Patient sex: M
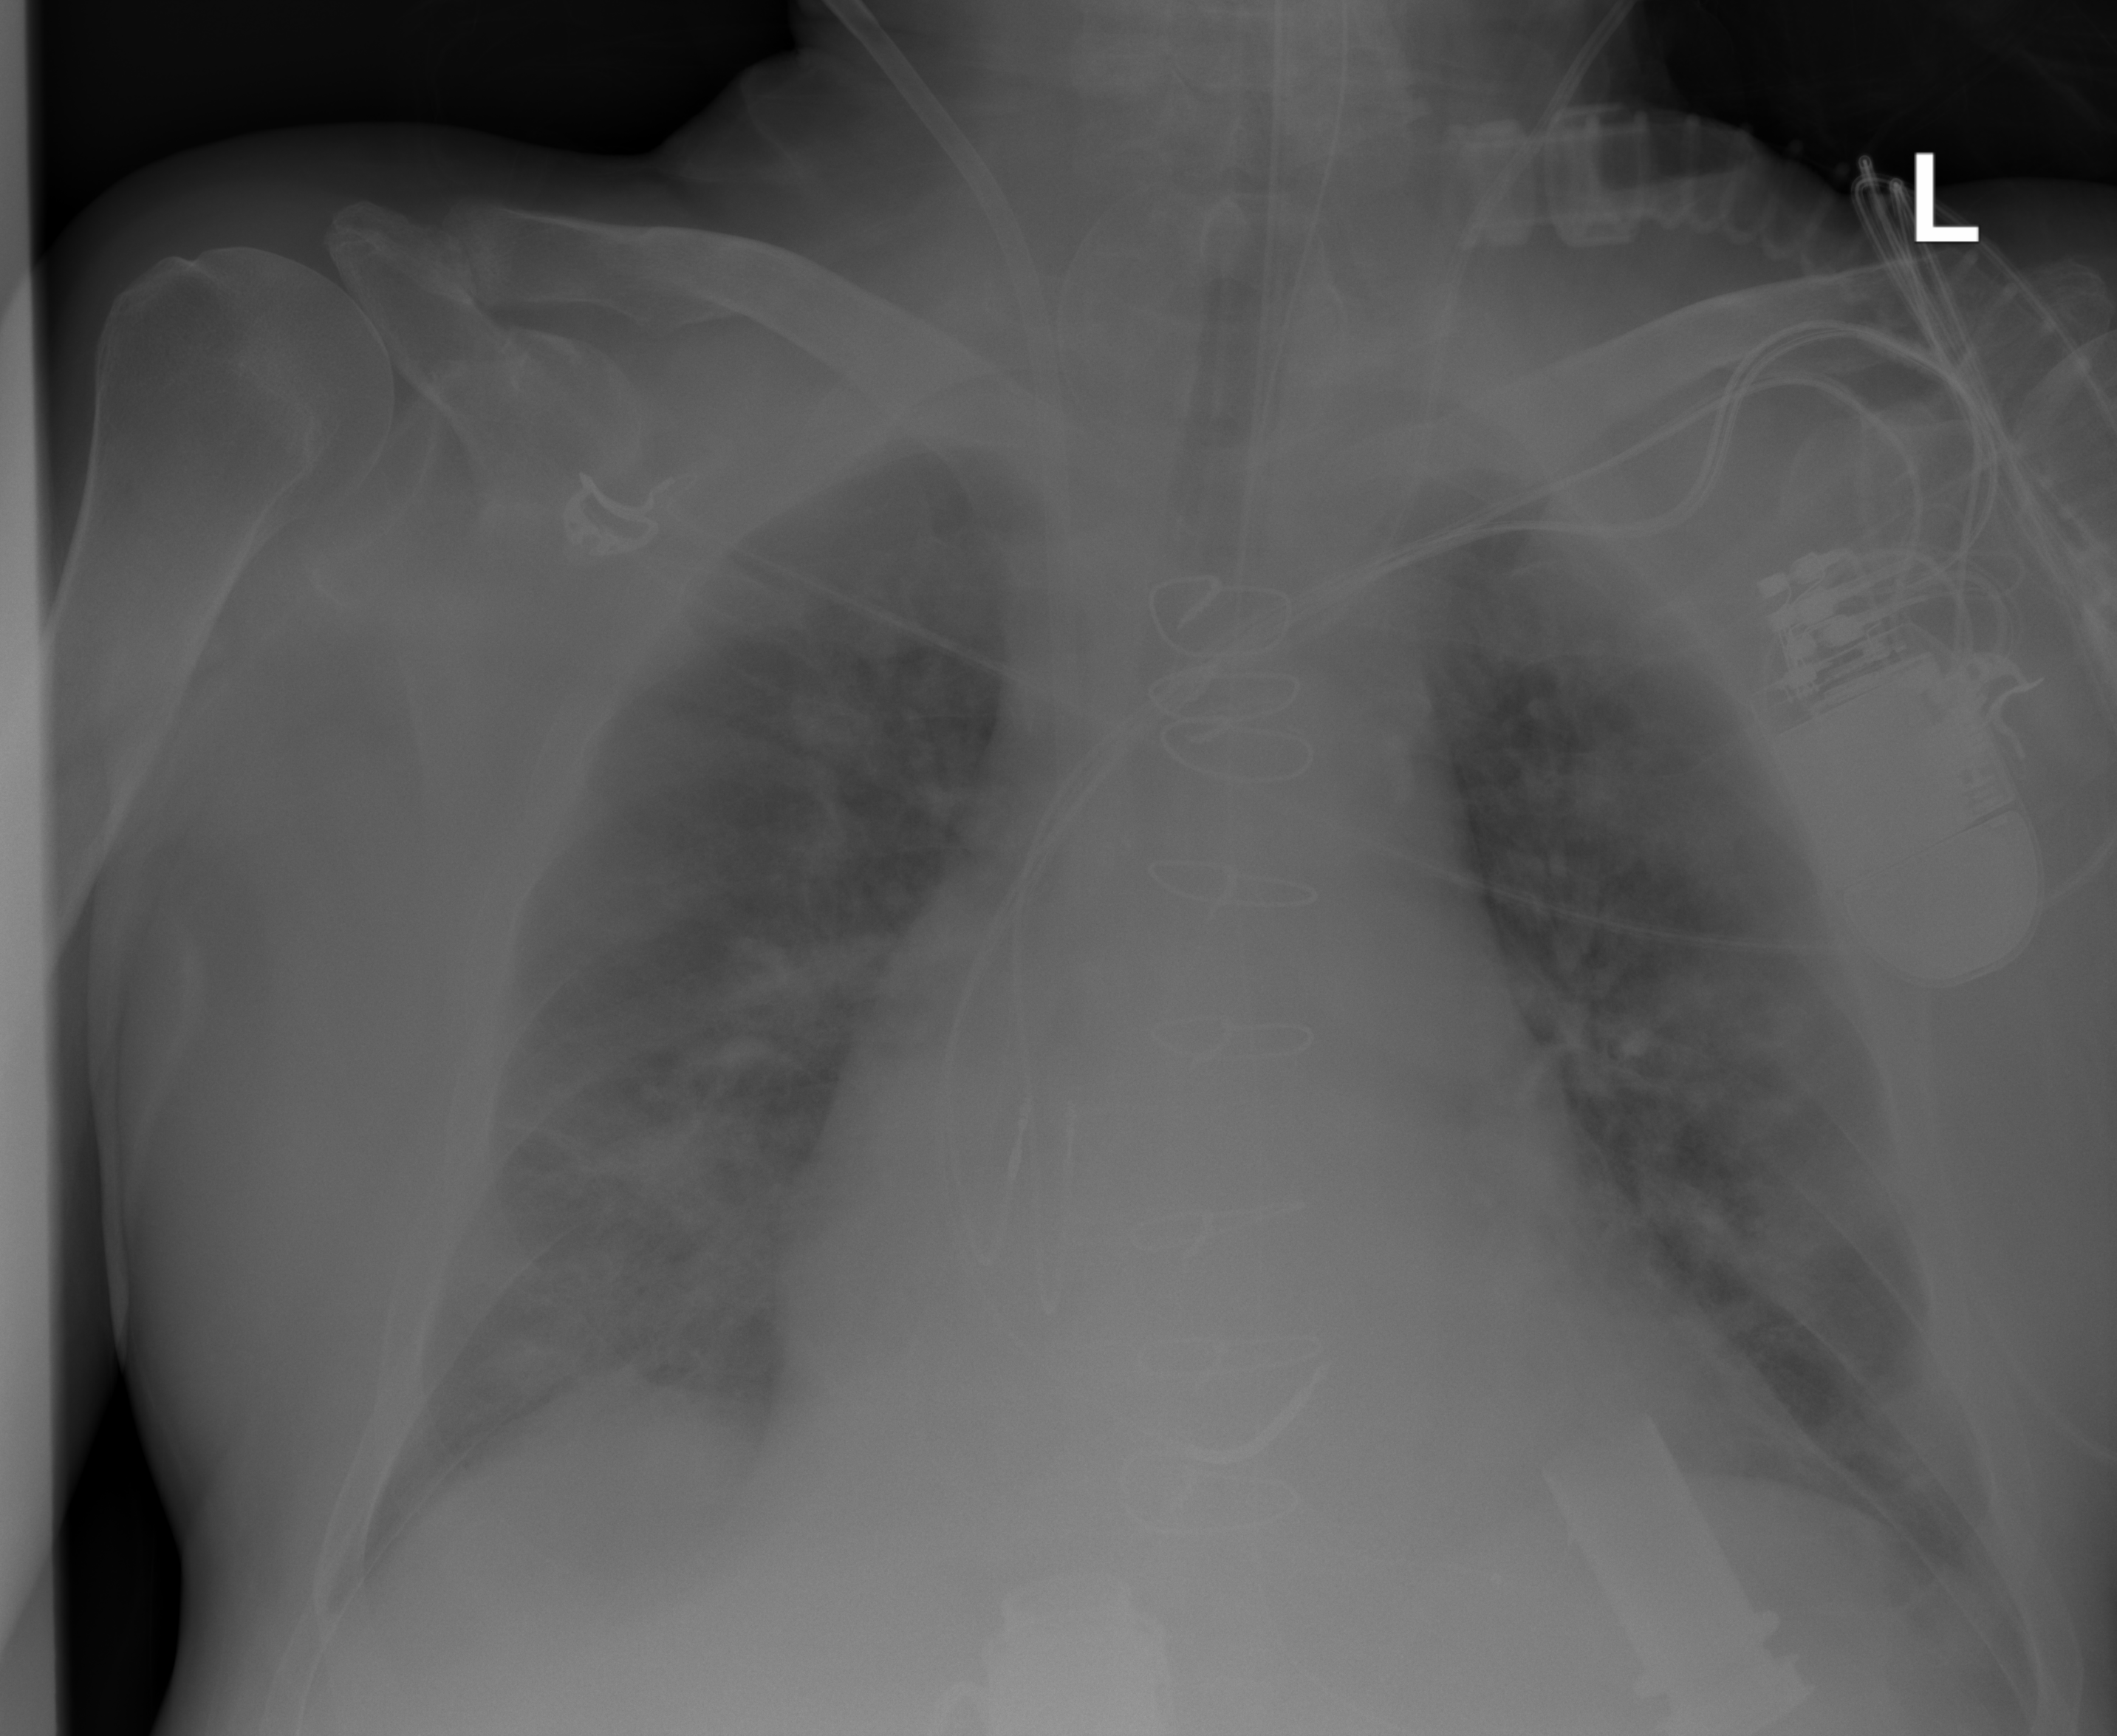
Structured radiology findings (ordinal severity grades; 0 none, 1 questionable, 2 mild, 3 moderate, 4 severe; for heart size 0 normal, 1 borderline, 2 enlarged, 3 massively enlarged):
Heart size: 2
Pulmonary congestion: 2
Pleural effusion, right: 0
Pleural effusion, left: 0
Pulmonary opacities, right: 3
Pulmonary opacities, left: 2
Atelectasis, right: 2
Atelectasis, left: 2